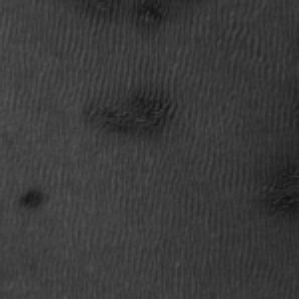
Label: frost